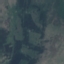
Land use / land cover: HerbaceousVegetation